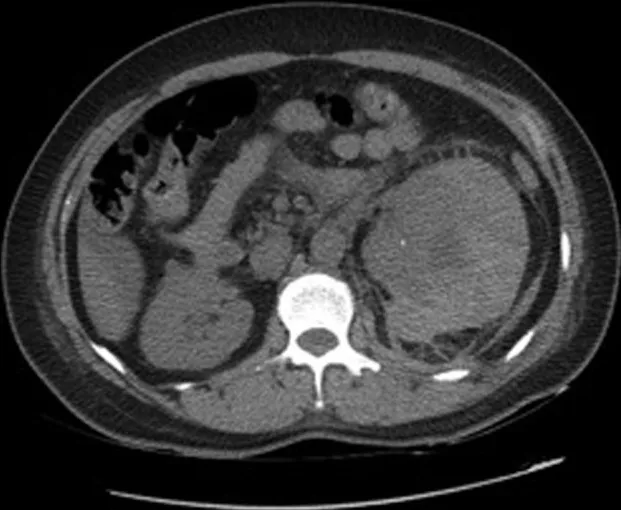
CT scan showing subcapsular hematoma with compression of the kidney.
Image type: radiology (ct)